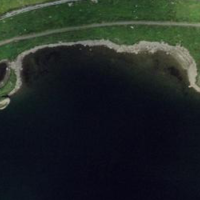
EUNIS habitat code: 14
Species observed at this site:
Motacilla alba